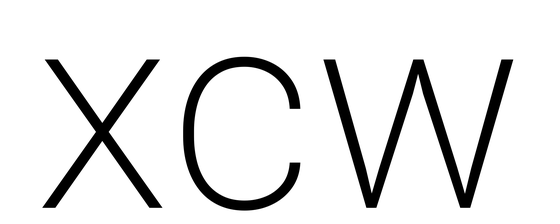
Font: Roboto_ExtraLight